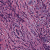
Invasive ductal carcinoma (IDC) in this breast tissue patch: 1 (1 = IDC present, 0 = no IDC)